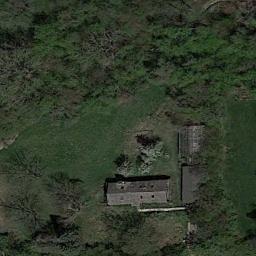
Label: residential